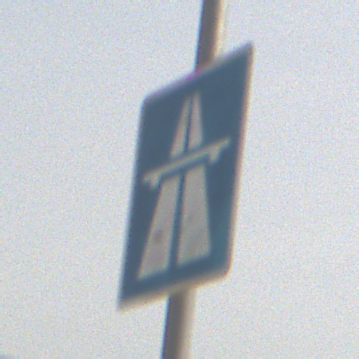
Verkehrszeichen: Autobahn
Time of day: MorningAfternoon
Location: Outdoor (Nature)
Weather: PartlyCloudy
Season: Winter
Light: Natural